This time-domain trace was recorded on a rotor test rig. What is the most likely rotor condition (normal, misalignment, unbalance, looseness)?
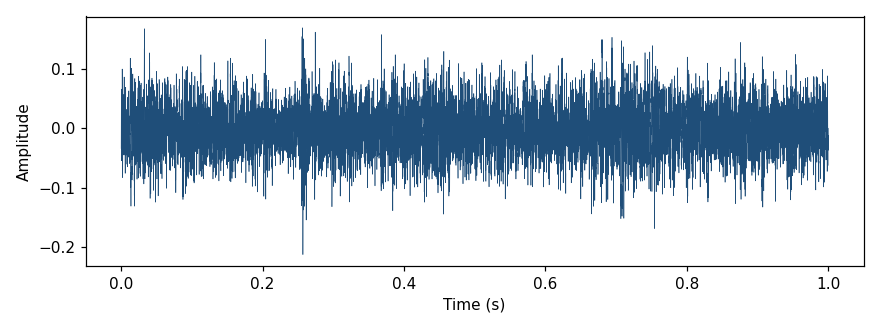
Answer: normal